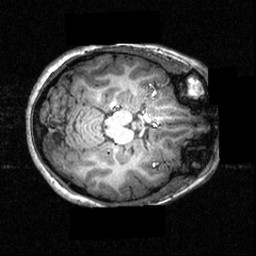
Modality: T1w
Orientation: axial
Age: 19
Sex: female
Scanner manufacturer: siemens
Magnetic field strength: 3.951 T
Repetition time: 1.5 s
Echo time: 0.00335 s